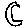
Label: moon